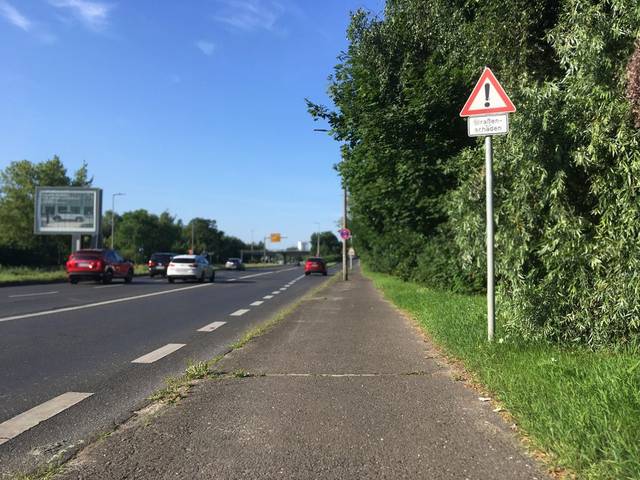
Region: Germany
Coordinates: 52.542, 13.541